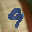
Label: 9